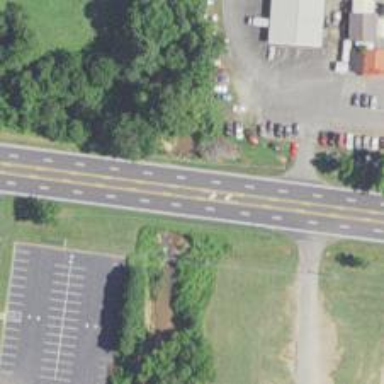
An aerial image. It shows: Primary road with asphalt surface.